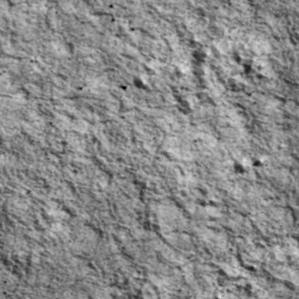
Label: non_frost